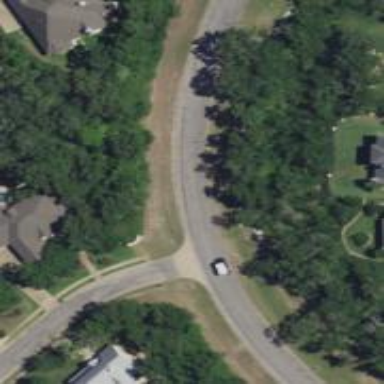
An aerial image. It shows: Tertiary road.